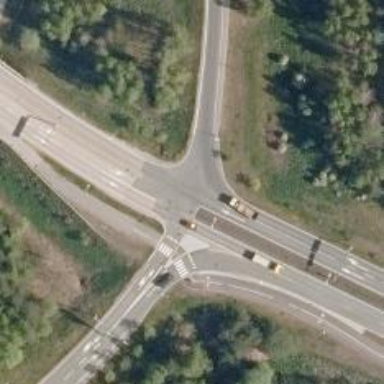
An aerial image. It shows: Asphalt trunk link road.